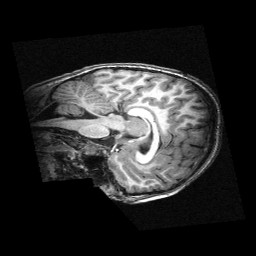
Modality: T1w
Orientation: sagittal
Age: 10
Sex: female
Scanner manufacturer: siemens
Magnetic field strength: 3 T
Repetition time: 2.3 s
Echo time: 0.00336 s